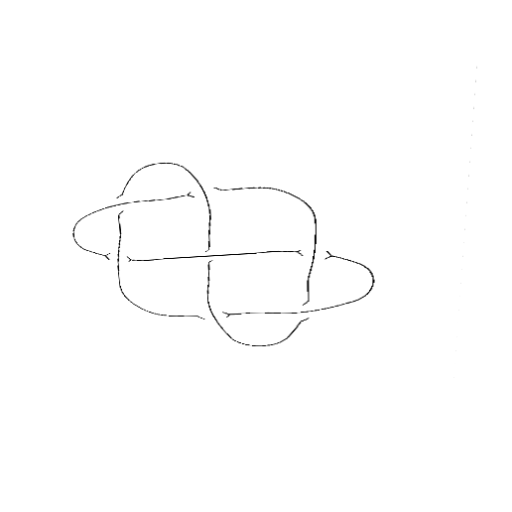
Crossing number: 7